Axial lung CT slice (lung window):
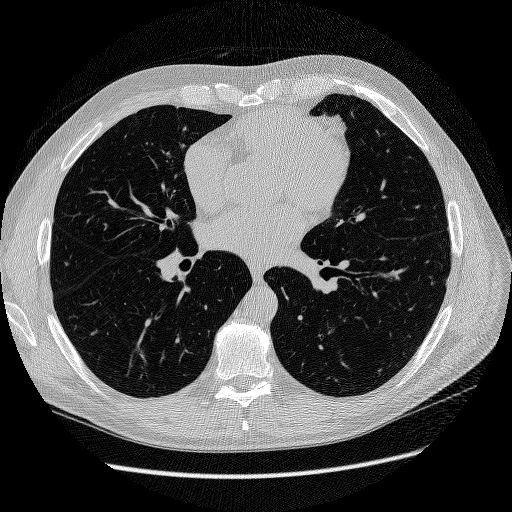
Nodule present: no